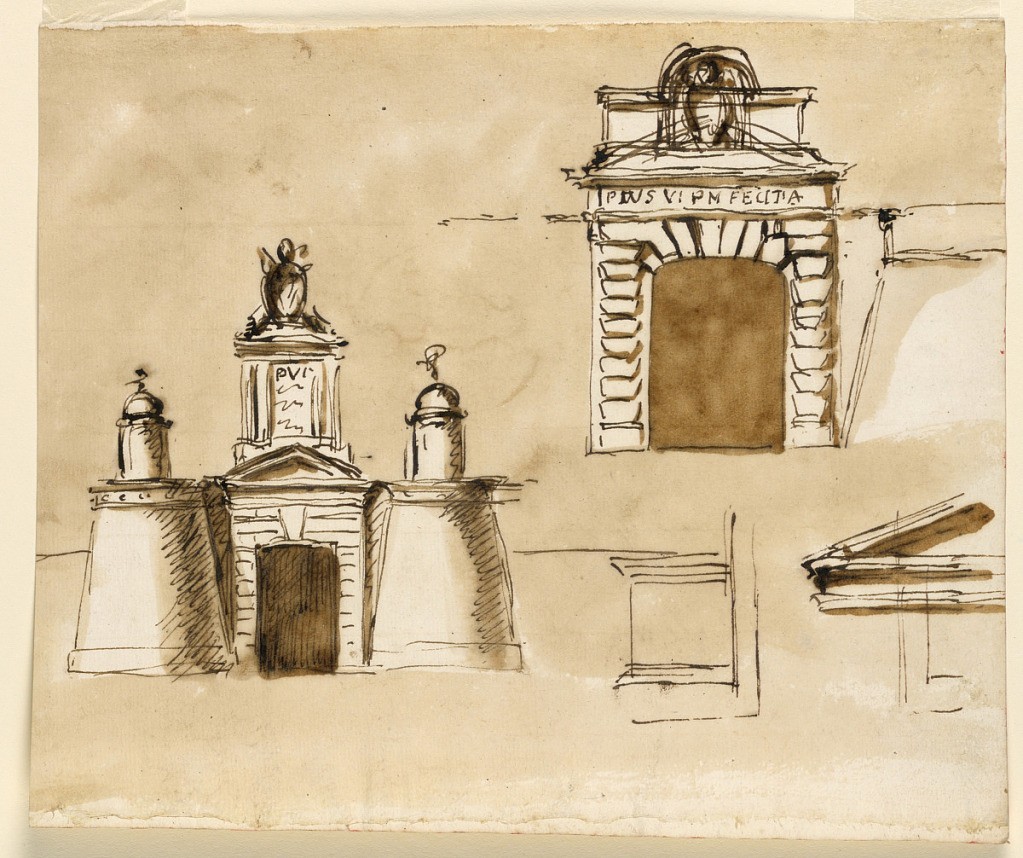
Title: Sketches for a Gateway for a Prison Erected by Pope Pius VI
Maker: Giuseppe Barberi, Italian, 1746–1809
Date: ca. 1790
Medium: Pen and brown ink, brush and brown wash, red ink on lined off-white laid paper
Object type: Drawing
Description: Top right: an elevation. A rustic arch, the pilasters of which stand before wall panels, supports the entablature. The angular pediment topped by a Papal escutcheon before an attic. Flanking walls indicated. Bottom row: an elevation. Rustic doorway with a triangular pediment, topped by a high pedestal supporting a Papal escuthcheon. The door is flanked by couped cones with lanterns and domes on top. Sketches for the attic of the upper design. The left angle of the pediment. Colored background.